Question: I rotated the image from the left to the image on the right using
'''
image = cv2.warpAffine(image, R, dst_size, flags=cv2.INTER_LINEAR)
'''
where 'dst_size' is '(547, 363)', and I've modified R so that the original image should fit in the new dimensions.
I show the image with 'cv2.imshow('rect post-rotation', img)' to show the image on the right. You can see that it appears clipped to a size of '(363, 547)', even though when I print out the img shape, I get '(547, 363, 3)'.
Why does the shape of the image not reflect the shape of the displayed image?

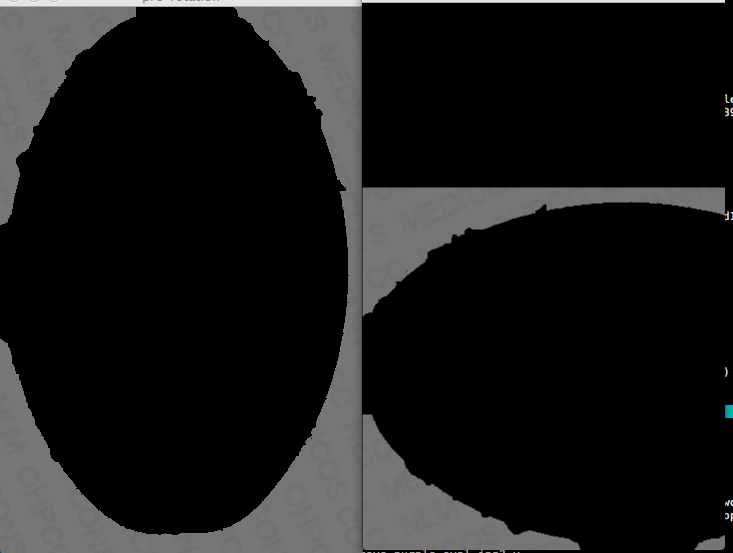
Answer: you need to set the destination size to the rotated size ie:
'''
cv::Size dst_size(imOrig.size().height,imOrig.size().width);
'''
alternatively you can use transpose and flip for 90 degree rotation:
'''
cv::Mat imRot90 = imOrig.t();
cv::flip(imRot90 ,imRot90 ,1);
'''
cheers